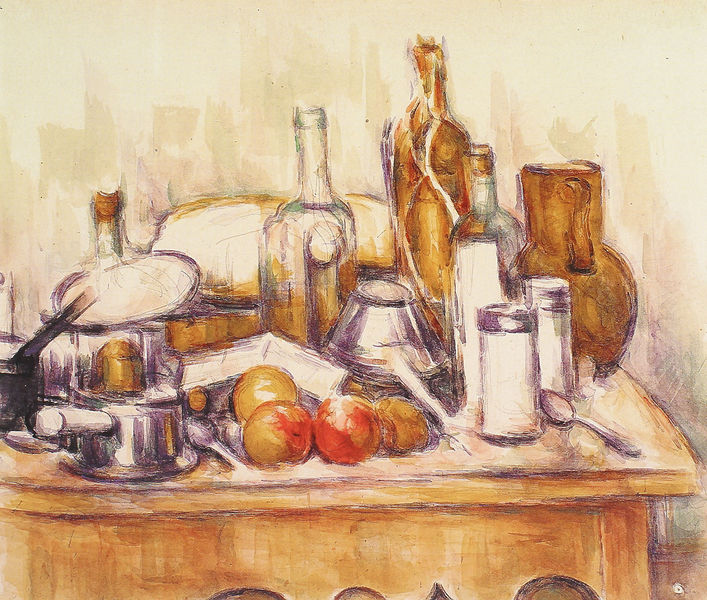
Titel: Flaschen, eine Kanne, ein Alkoholkocher, Äpfel
Künstler: Paul Cézanne
Institution: Privatsammlung
Schlagwörter: braun, glas, tisch, obst, rot, flasche, flaschen, gläser, früchte, kanne, krug, stillleben, apfel, topf, äpfel, löffel, brot, töpfe, gefäß, karaffe, küche, krüge, brotlaib, korken, matisse, pfanne, löfel, kocher, kork, bunsenbrenner, alambic